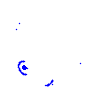
Particle: pion